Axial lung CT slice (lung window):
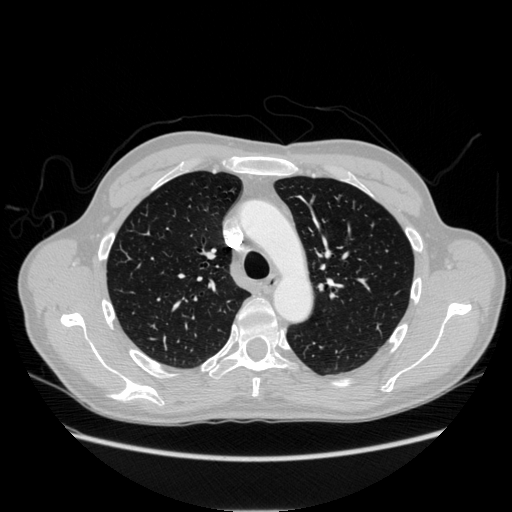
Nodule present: no